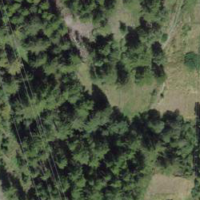
EUNIS habitat code: 43
Species observed at this site:
Salvia pratensis